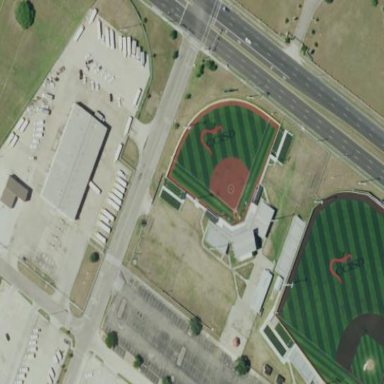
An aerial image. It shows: Softball pitch for leisure and sport activities.